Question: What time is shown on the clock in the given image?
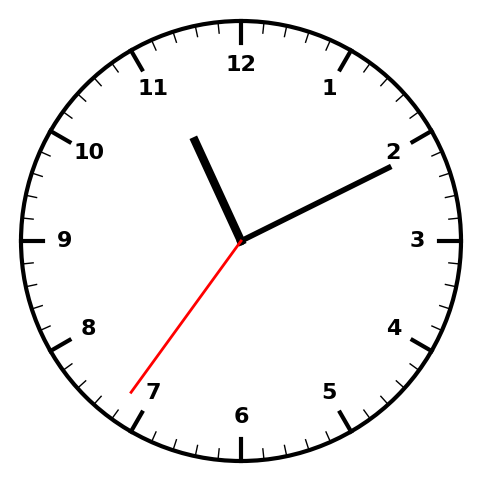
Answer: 11:10:36